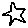
Label: star